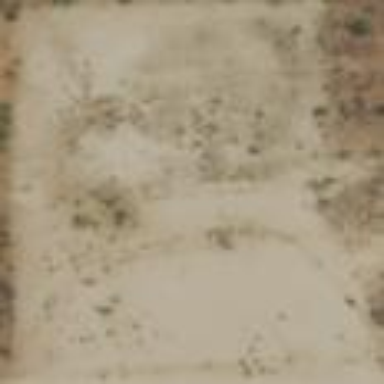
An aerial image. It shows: Natural area covered with sand.